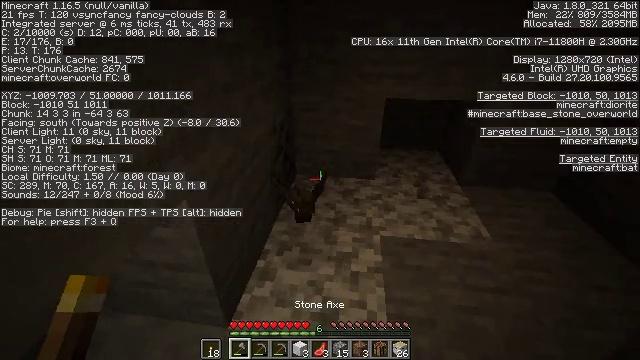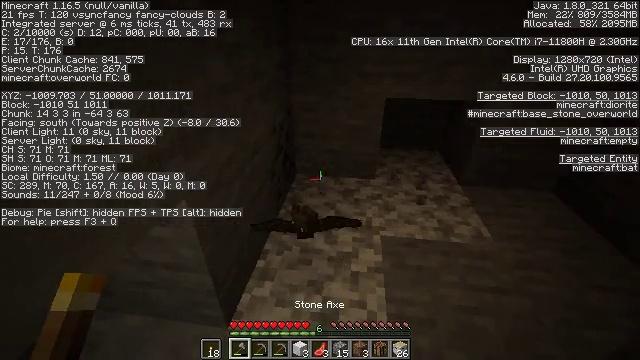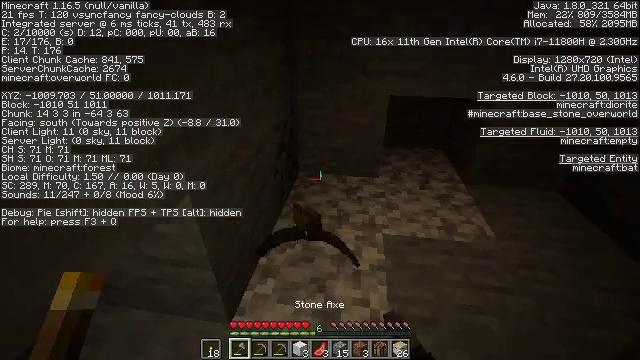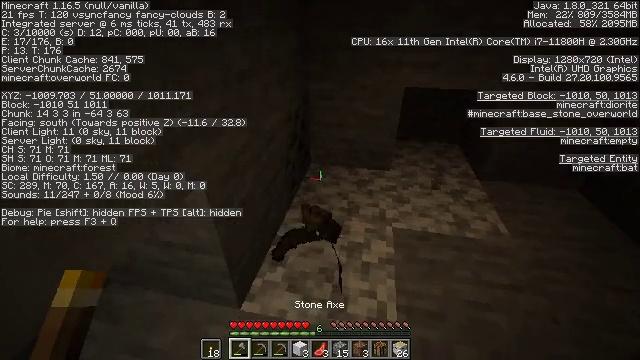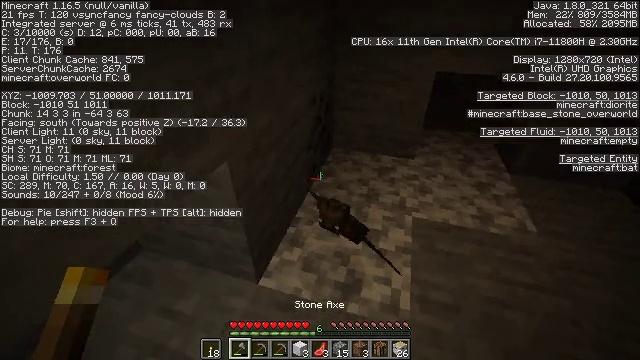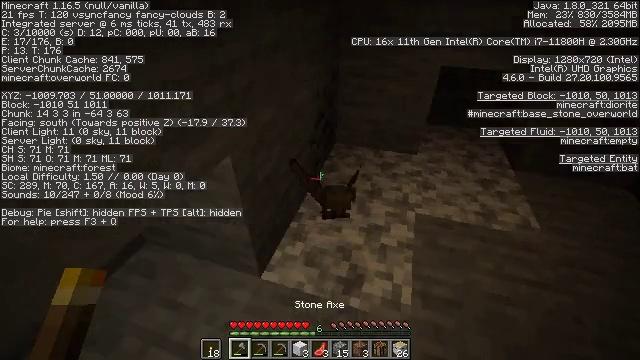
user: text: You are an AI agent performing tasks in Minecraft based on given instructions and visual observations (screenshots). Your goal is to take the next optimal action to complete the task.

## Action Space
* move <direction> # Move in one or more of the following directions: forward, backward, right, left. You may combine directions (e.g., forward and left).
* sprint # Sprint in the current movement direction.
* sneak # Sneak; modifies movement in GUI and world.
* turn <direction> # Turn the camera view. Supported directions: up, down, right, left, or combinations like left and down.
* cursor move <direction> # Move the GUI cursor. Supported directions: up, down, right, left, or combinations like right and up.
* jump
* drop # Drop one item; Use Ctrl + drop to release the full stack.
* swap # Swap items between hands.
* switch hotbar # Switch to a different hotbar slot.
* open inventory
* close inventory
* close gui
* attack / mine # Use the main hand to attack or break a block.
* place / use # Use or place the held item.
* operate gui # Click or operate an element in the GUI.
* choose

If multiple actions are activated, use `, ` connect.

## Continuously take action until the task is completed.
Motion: motion action
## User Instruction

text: Kill flying mobs.
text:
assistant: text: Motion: attack / mine
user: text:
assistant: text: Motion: attack / mine
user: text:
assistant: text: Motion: turn left and down, attack / mine
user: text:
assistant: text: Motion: turn left and down
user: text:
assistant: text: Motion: turn down
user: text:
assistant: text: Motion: no_op